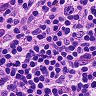
Metastatic tissue present: no